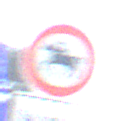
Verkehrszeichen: VerbotReiter
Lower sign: ZeitangabenMitBeschraenkungAufWochentage8
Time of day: Midday
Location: Outdoor (Nature)
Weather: Clear
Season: NotSpecified
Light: Natural